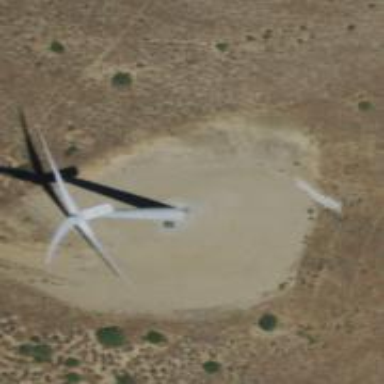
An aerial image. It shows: Wind generator powered by horizontal axis wind turbine.